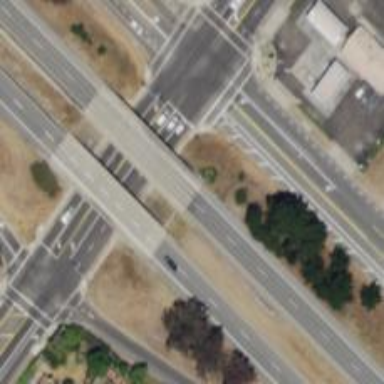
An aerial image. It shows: Bridge over trunk highway with expressway.